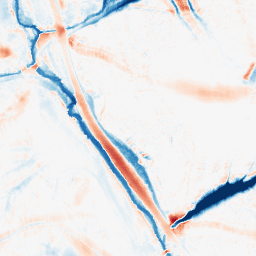
Category: morphological
Decomposition family: morphological_ellipse
Decomposition parameters: operation: average
width: 30
height: 30
Upsampling method: quadratic
Upsampling parameters: scale: 8
Upsampling scale: 8